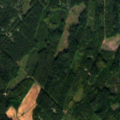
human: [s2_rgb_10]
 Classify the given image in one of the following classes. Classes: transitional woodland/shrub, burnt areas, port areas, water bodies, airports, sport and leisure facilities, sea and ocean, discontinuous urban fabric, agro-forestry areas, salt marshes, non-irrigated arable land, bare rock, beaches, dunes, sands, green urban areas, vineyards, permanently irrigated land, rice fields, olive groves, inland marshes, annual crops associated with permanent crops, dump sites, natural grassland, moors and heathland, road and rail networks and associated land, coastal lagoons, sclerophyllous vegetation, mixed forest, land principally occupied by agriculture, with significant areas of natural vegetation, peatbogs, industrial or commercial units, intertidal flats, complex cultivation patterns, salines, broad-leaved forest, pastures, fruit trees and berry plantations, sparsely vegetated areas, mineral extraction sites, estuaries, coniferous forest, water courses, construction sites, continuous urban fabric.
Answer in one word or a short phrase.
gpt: coniferous forest, mixed forest, transitional woodland/shrub